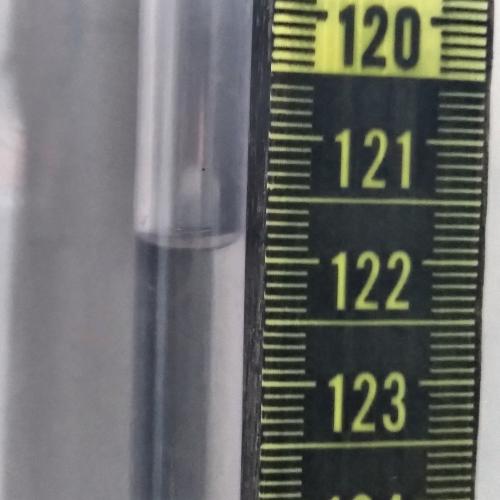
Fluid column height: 121.9 cm